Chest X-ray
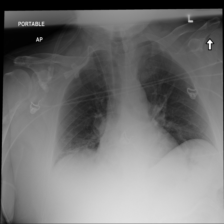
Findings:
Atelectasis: positive
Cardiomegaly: negative
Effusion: negative
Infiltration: positive
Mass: negative
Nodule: negative
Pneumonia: negative
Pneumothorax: negative
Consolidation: negative
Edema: negative
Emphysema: negative
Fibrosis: negative
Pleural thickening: negative
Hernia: negative